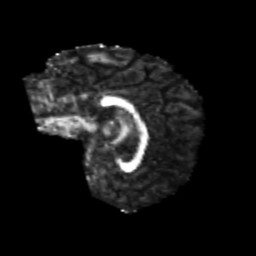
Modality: FA
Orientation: sagittal
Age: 22
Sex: female
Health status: healthy
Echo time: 0.074 s